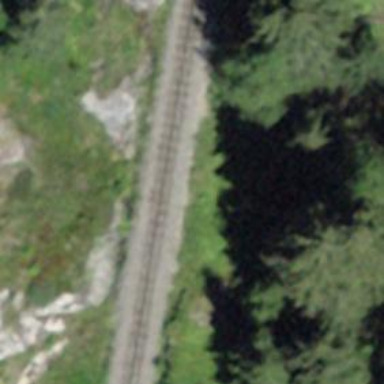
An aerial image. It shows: Preserved narrow-gauge railway.